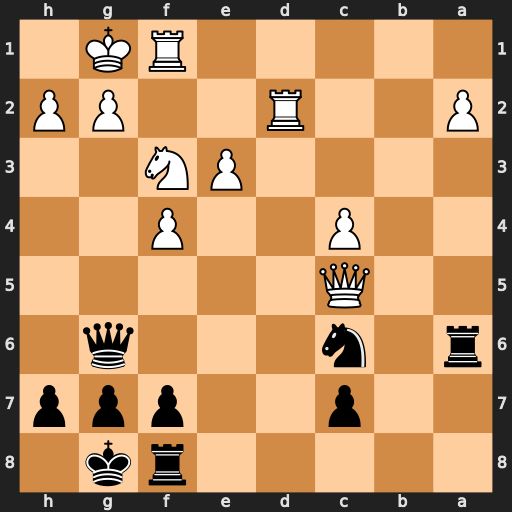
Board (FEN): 5rk1/2p2ppp/r1n3q1/2Q5/2P2P2/4PN2/P2R2PP/5RK1
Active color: b
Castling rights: -
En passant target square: -
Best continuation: Ra5 Qb5 Rxb5